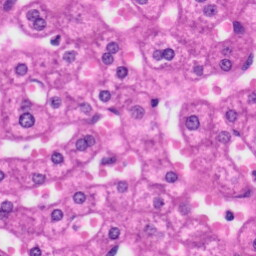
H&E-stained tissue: Liver